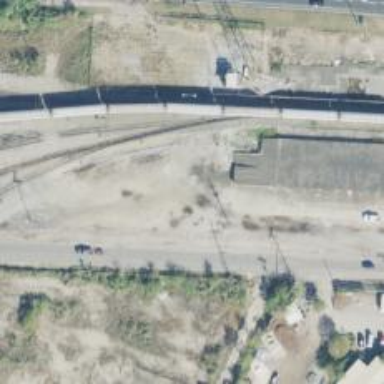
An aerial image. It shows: View of railway yard.